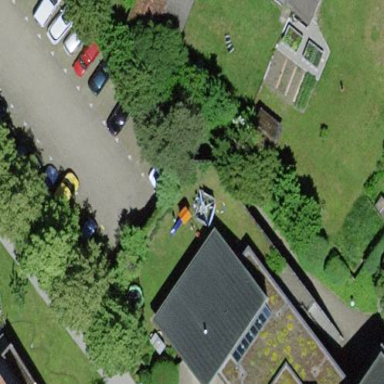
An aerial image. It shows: Parking area with grass paver surface.